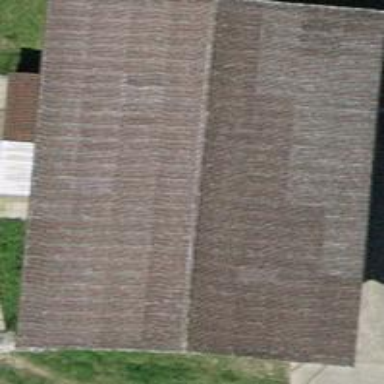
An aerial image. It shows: Farm auxiliary building with gabled roof.